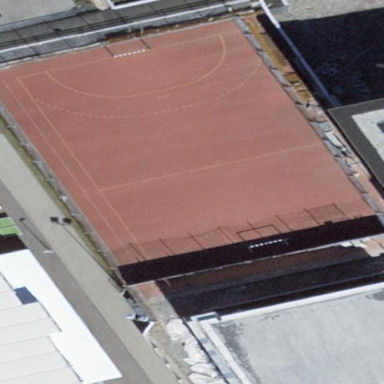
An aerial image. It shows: Soccer pitch designated for leisure and sports activities.